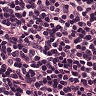
Metastatic tissue present: no